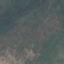
Land use / land cover class: HerbaceousVegetation